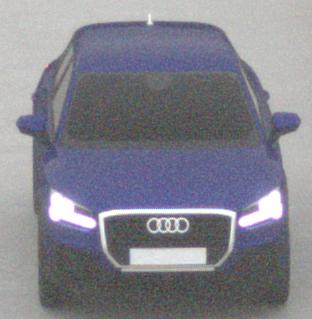
Make: Audi
Model: Q2
Model produced from: 2016
Model produced until: 2020
Doors: 5
Color: blue
Road condition: dry road
Daytime: midday
Contrast: low contrast